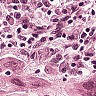
Metastatic tissue present: yes